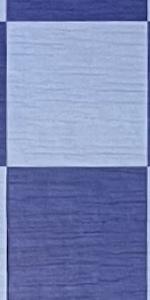
Label: Empty